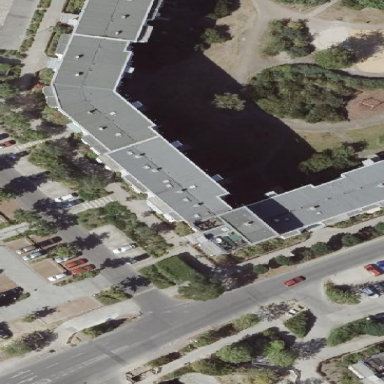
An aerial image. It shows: Building with apartments and flat roof.